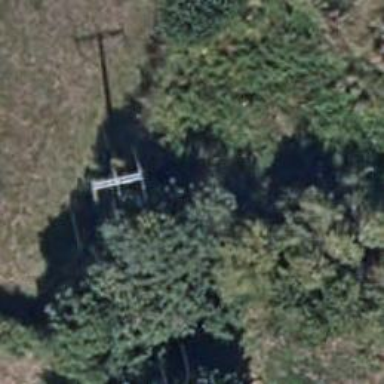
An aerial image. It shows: Power line in the image.